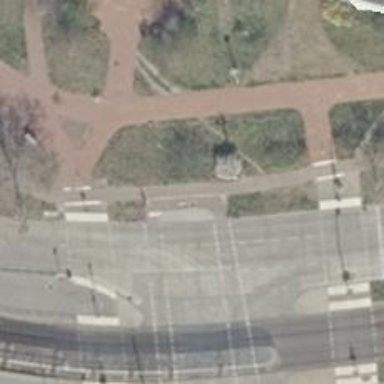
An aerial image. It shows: Cycleway with crossing that has traffic signals.